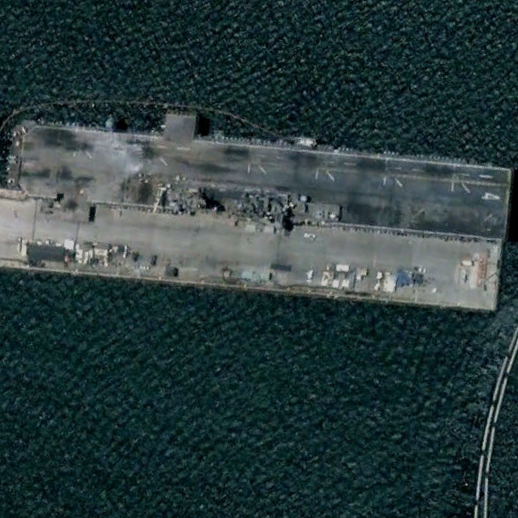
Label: assault